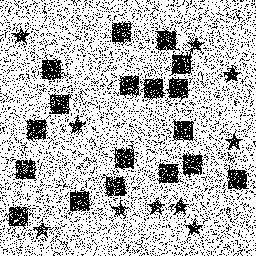
Squares: 18
Triangles: 0
Stars: 10
Total shapes: 28